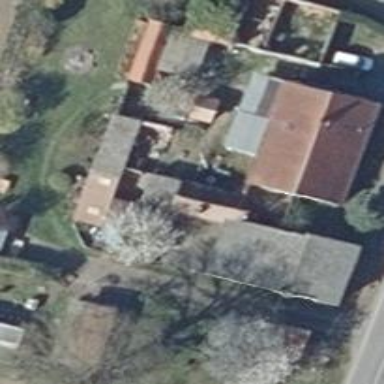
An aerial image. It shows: Simple and straightforward house.